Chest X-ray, AP view. Patient: 63 years old, sex M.
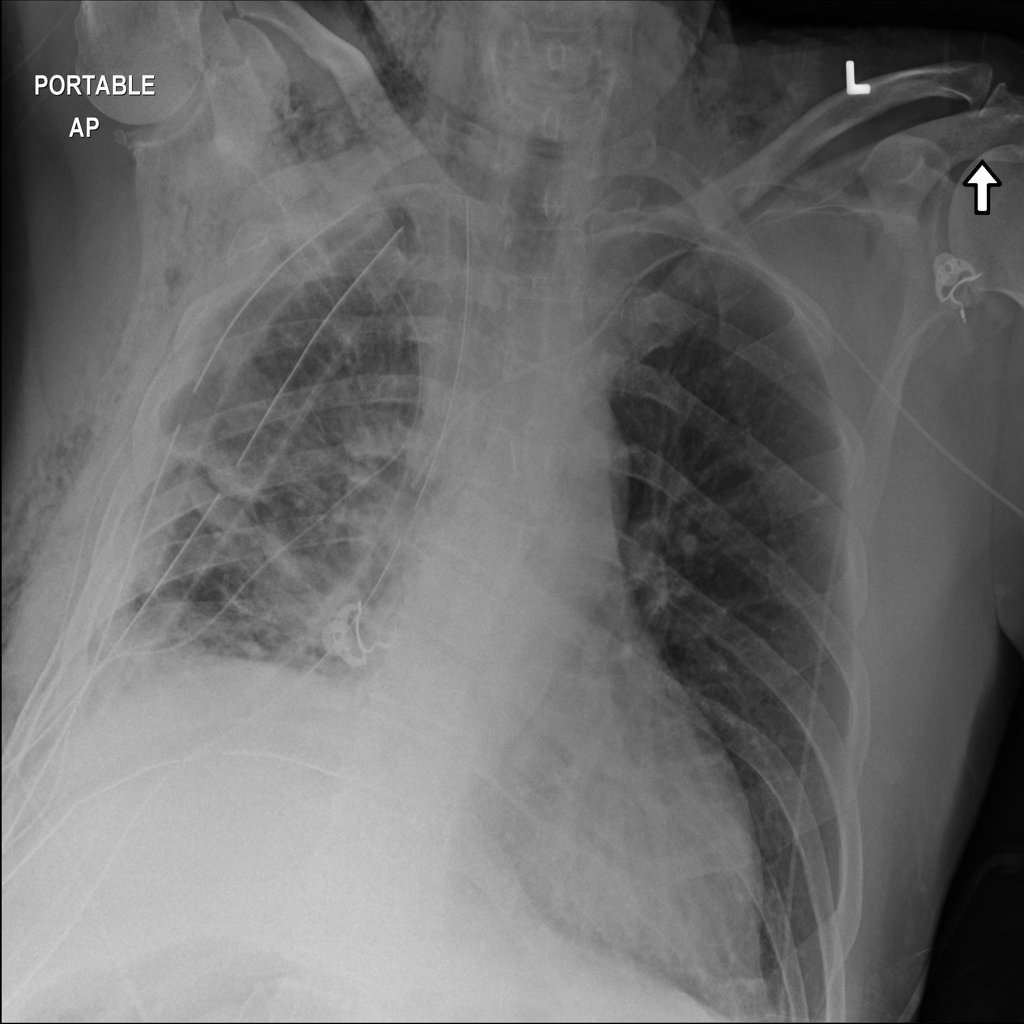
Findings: No Finding